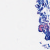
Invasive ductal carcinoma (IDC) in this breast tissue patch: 0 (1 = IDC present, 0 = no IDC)